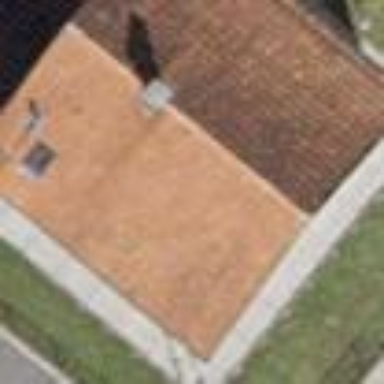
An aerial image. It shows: Detached building.